Question: I'm trying to install/run xampp on windows 7 but it is failing because it says port 80 is in use. I've turned off IIS but it's still showing that port 80 is in use by a "NT Kernal & System" process. See picture.
I'm not sure what to do. I don't think I have permission to kill this system process plus it's probably a bad idea since it's related to the Kernal.
This is driving me crazy. Anyone else seeing this problem?
>
Window 7 Enterprise, 64 bit os.
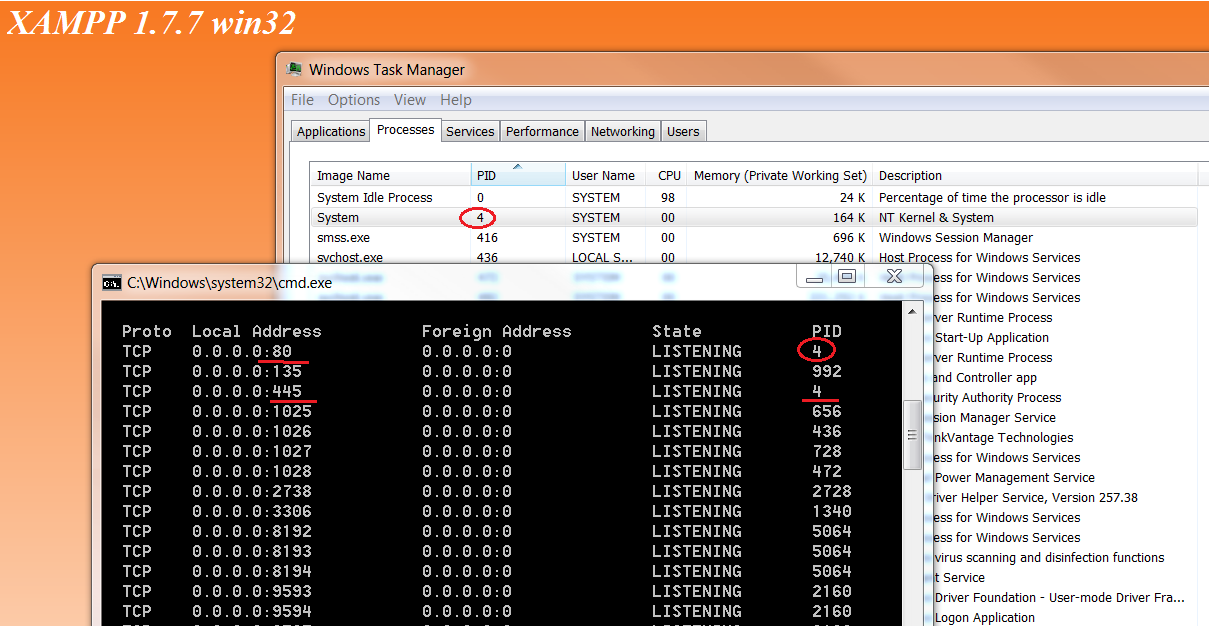
Answer: Also look for, and turn off, "Web Deployment Agent Service". Did the trick for me.